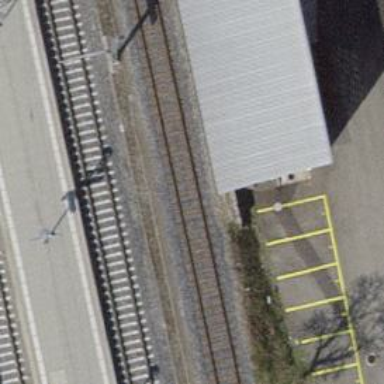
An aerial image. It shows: Single railway spur track.